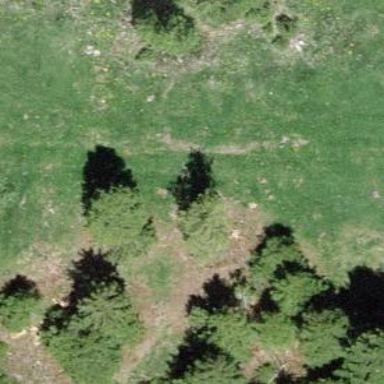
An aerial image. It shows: Beautiful tree in nature.